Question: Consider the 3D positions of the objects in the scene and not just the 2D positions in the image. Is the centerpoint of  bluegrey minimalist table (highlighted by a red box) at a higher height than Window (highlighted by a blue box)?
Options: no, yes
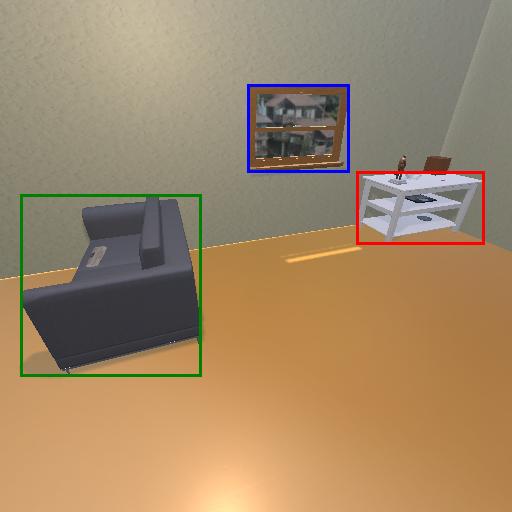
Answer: no